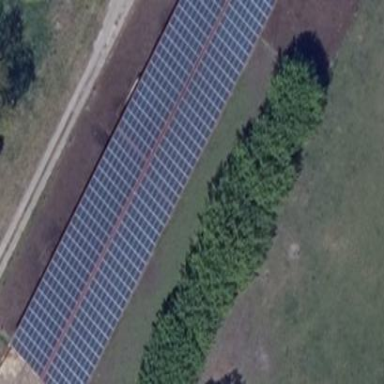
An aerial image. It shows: Small solar photovoltaic panel generator inside building.